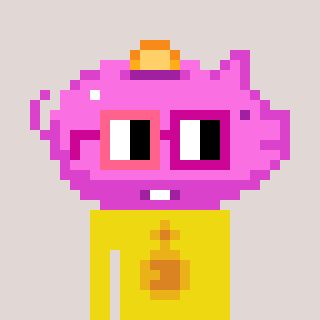
a pixel art character with square pink and red glasses, a piggybank-shaped head and a yellow-colored body on a warm background